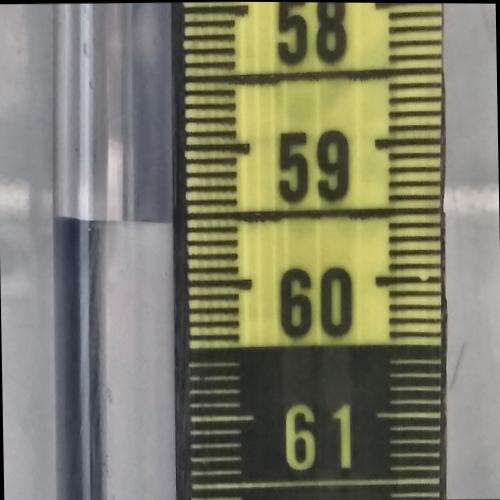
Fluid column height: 59.5 cm